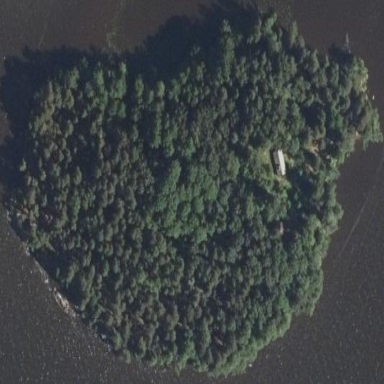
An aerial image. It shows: Islet covered with woodland.